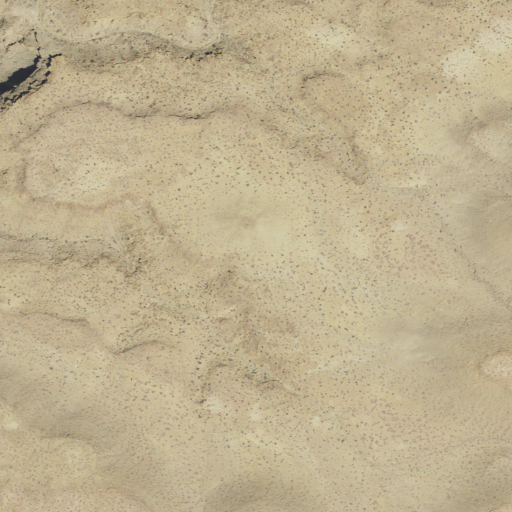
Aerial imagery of mountain in Utah named Coal Bed Mesa containing only shrub